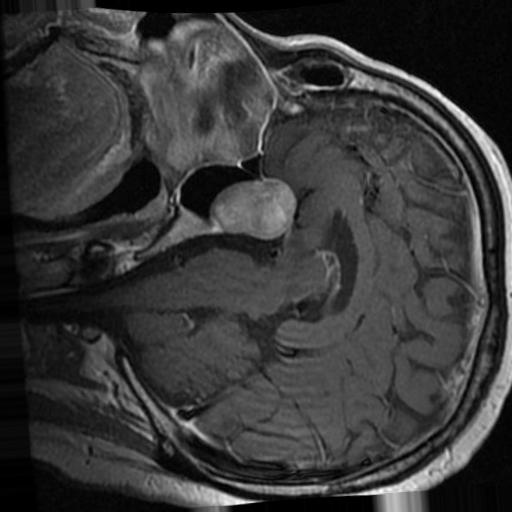
Label: brain_tumor